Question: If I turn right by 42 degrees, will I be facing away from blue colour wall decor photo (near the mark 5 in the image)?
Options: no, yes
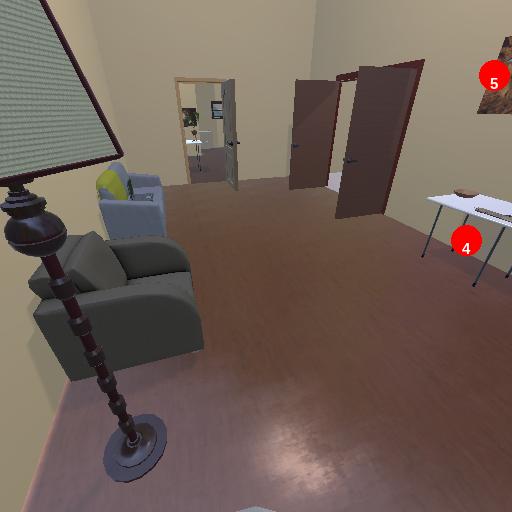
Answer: no